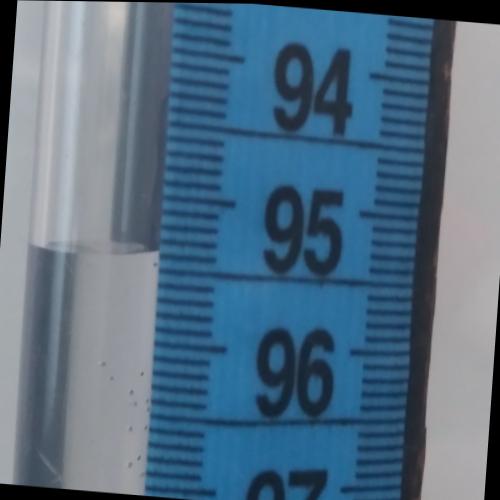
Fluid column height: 95.4 cm